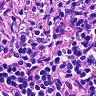
Metastatic tissue present: no